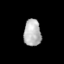
Tissue: lung
Cell type: Epithelial cells
Senescence score: 0.1761
Nuclear area (px): 455
Mean DAPI intensity: 181.299